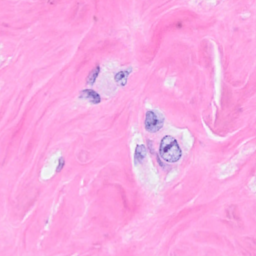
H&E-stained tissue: Breast